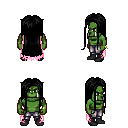
a pixel art fantasy rpg character, male body template, orc, green skin, pink tattered cape, metal pants, black extra-long hairstyle, bracelets, black shoes, four views (front, back, left, right), 2x2 character sprite sheet, small pixel art, hard edges, no anti-aliasing